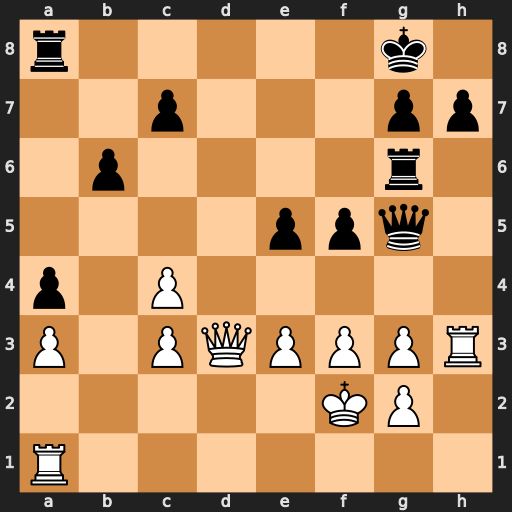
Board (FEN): r5k1/2p3pp/1p4r1/4ppq1/p1P5/P1PQPPPR/5KP1/R7
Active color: w
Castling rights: -
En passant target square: -
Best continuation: Qd5+ Kf8 Qxa8+